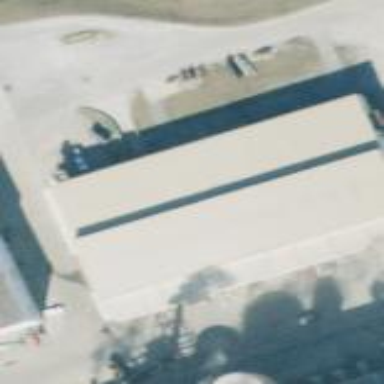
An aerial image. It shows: Industrial building.